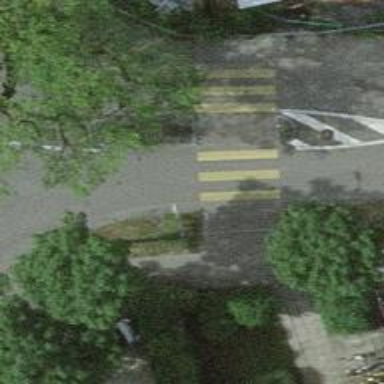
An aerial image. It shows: Kerb barrier.